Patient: sex M, age 80
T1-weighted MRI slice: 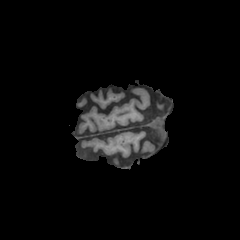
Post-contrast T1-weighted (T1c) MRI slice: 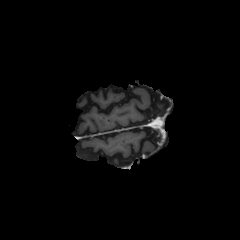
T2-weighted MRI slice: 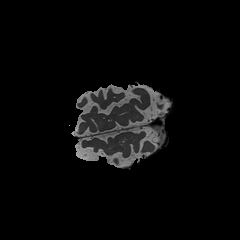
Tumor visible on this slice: no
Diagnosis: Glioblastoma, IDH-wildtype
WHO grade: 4